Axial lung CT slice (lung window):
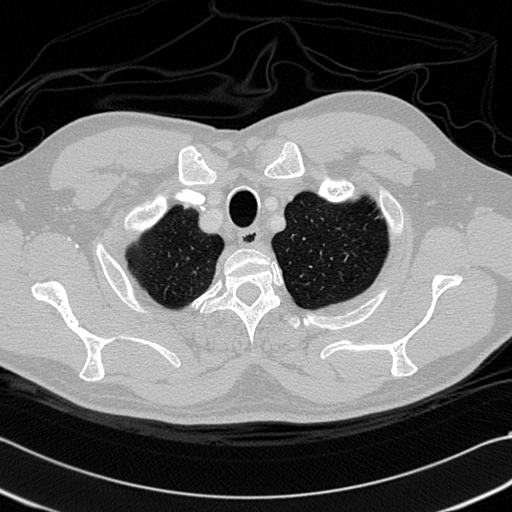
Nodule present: no